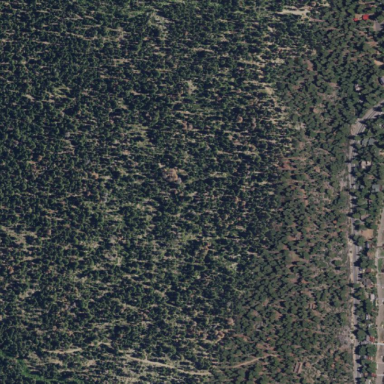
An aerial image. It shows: Evergreen woodland with needle-leaved trees.